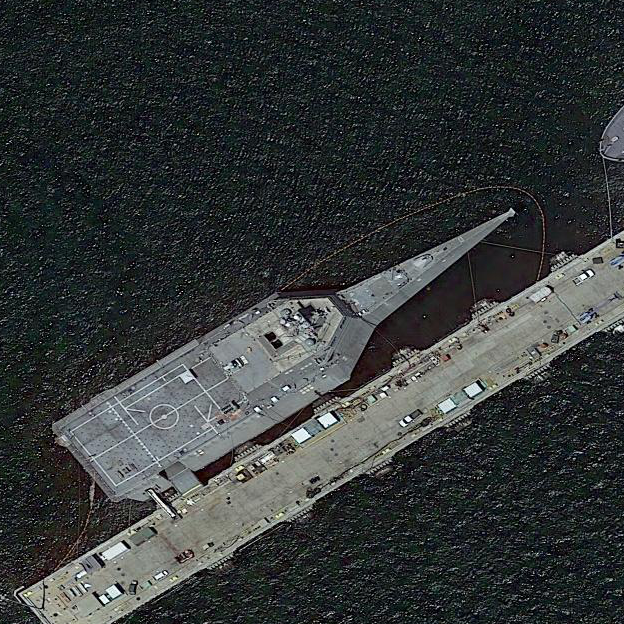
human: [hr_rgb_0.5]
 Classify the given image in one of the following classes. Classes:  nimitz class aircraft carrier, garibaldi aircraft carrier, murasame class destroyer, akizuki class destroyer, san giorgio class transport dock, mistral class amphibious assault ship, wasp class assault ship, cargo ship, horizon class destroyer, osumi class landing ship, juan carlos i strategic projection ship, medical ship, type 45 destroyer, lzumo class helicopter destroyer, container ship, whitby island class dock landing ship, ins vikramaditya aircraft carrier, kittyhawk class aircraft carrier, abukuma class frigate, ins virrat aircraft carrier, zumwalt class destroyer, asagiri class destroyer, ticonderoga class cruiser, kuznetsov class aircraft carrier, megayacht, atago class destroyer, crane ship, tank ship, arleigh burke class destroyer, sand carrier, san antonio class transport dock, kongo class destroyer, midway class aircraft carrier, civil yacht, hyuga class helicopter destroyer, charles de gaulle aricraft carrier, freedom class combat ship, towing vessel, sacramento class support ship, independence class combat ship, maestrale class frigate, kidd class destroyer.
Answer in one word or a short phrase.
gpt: Independence class combat ship